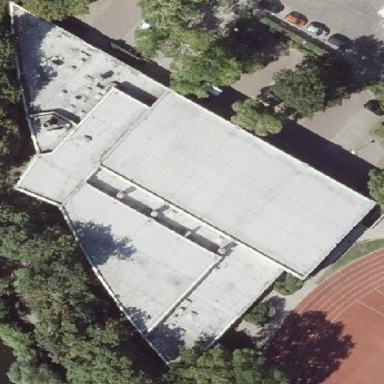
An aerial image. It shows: Sports centre building.